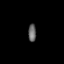
Tissue: prostate
Cell type: Fibroblasts
Senescence score: 0.6997
Nuclear area (px): 134
Mean DAPI intensity: 103.246